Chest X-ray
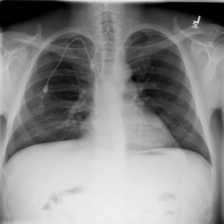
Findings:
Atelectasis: negative
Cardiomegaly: negative
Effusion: negative
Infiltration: negative
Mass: negative
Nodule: negative
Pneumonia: negative
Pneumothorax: negative
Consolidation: negative
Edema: negative
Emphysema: negative
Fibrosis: negative
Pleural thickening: negative
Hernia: negative